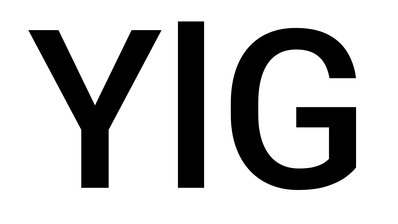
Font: Roboto_Medium